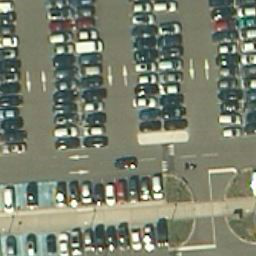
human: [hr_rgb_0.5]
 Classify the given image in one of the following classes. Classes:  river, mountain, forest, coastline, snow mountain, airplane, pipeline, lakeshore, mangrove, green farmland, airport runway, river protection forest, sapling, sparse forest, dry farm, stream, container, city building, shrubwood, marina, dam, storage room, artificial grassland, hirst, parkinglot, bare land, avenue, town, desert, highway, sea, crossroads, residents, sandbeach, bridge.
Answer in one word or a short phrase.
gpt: parkinglot